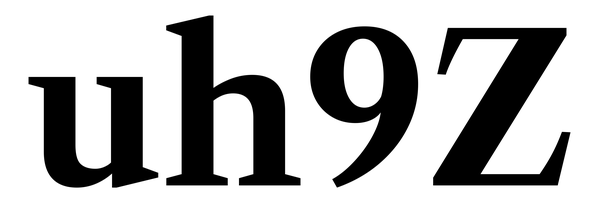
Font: LibreCaslonText_Bold